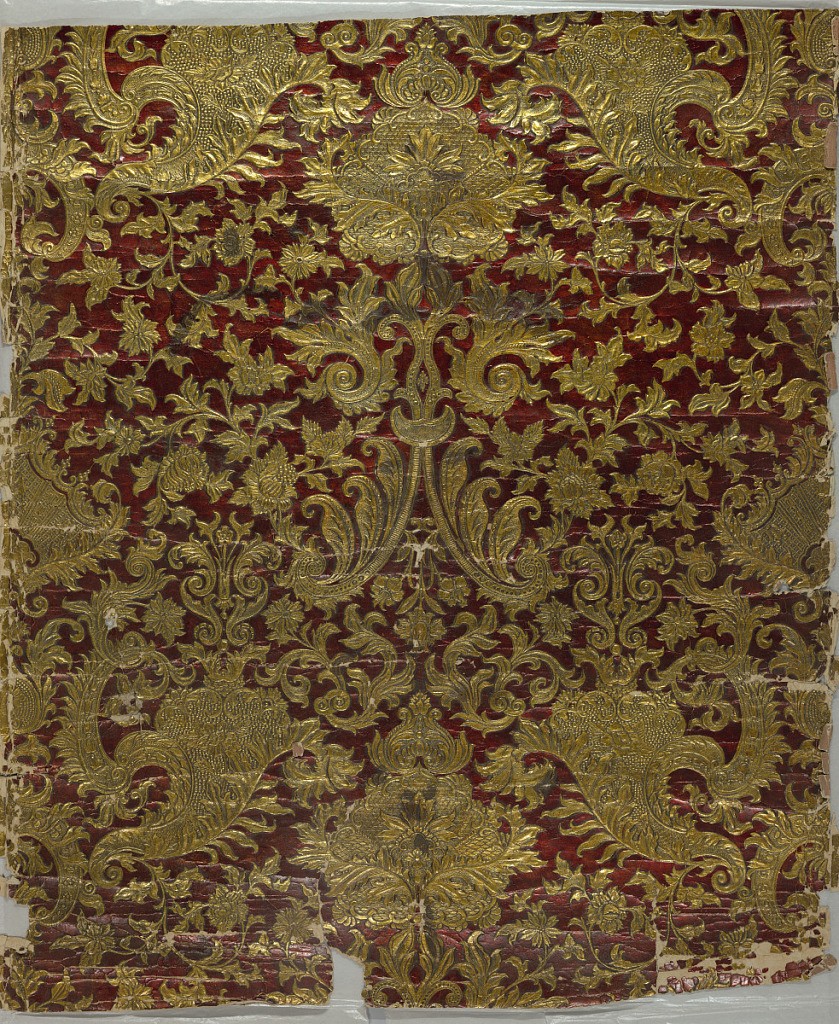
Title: Sidewall
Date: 1875–99
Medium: Embossed paper
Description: Imitation leather. Embossed symmetrical design consisting of baroque pattern containing naturalistic floral shapes, cornucopia, acanthus leaves; printed in metallic gold and dark red.